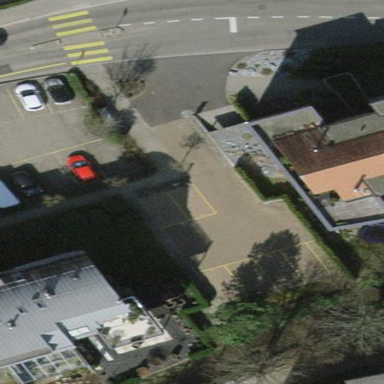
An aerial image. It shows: Parking area.